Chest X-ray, PA view. Patient: 69 years old, sex M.
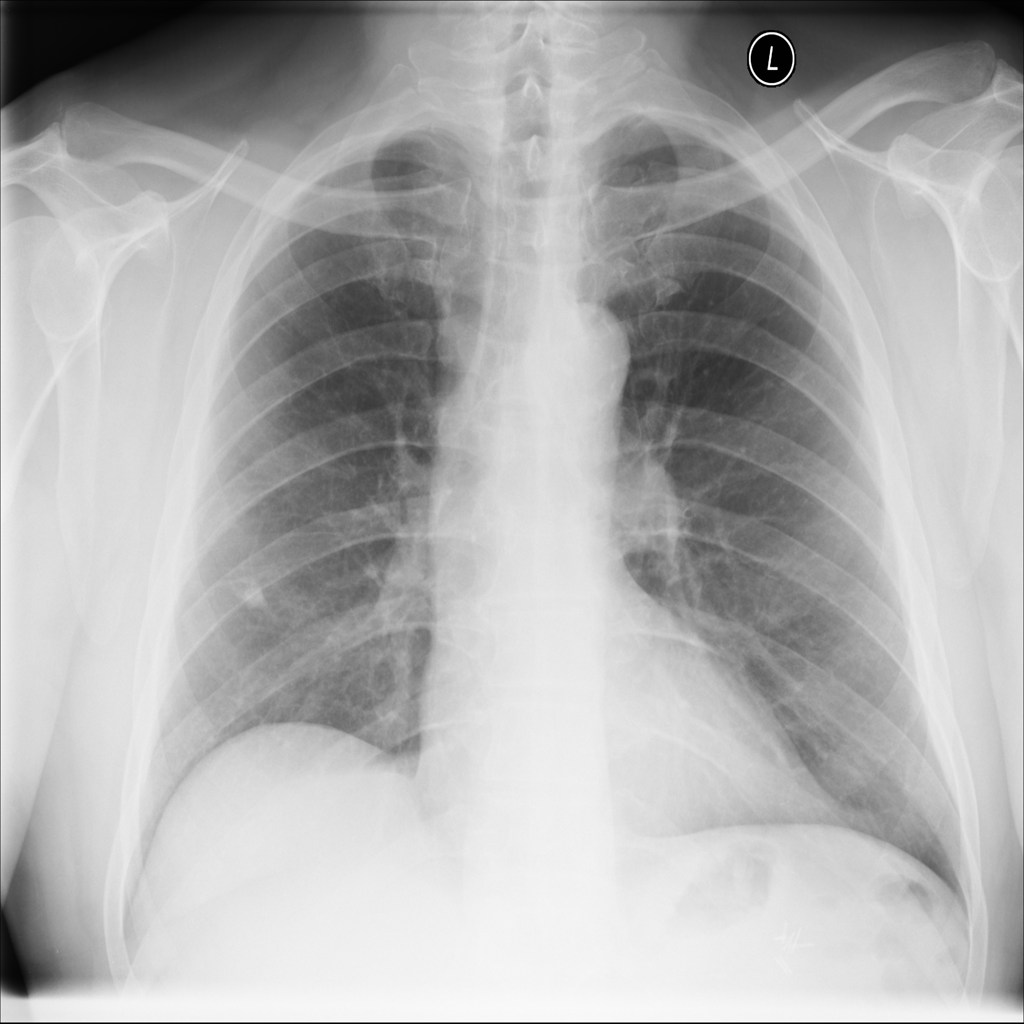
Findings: Nodule